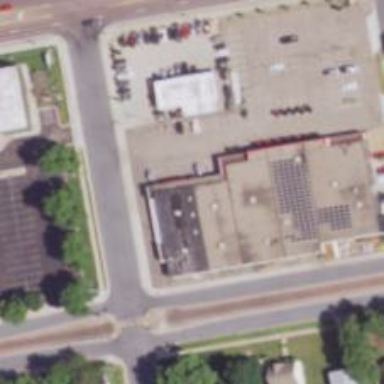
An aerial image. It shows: Convenience shop.